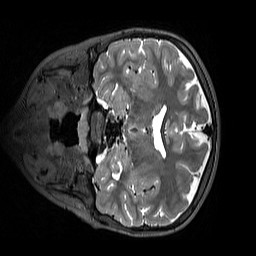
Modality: T2w
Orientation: coronal
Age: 11
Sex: female
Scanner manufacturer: siemens
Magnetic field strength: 3 T
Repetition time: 3.2 s
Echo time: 0.408 s